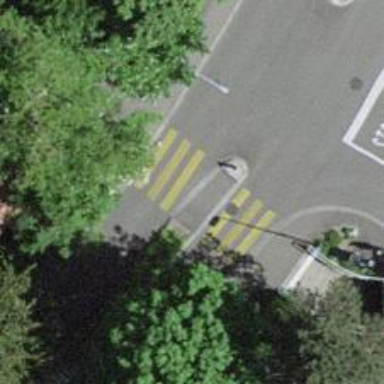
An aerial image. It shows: Zebra crossing with road island.